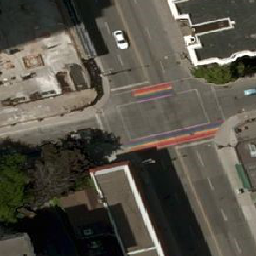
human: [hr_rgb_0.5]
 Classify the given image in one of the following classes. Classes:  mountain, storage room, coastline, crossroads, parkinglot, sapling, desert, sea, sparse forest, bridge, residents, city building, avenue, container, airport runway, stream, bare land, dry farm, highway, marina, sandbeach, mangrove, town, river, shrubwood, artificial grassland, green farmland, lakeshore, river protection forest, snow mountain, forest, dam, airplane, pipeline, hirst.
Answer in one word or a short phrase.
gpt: crossroads